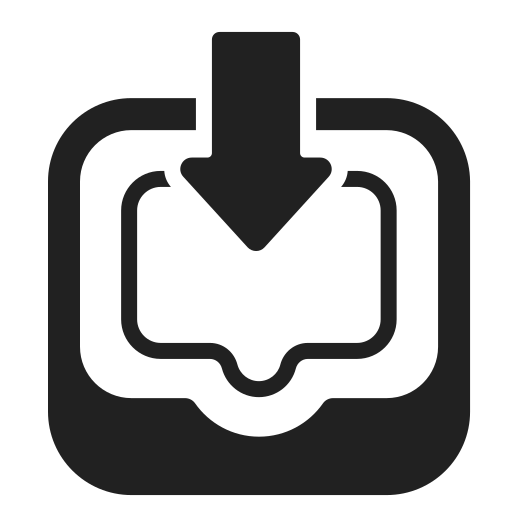
inbox tray high contrast